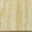
Piece: xx